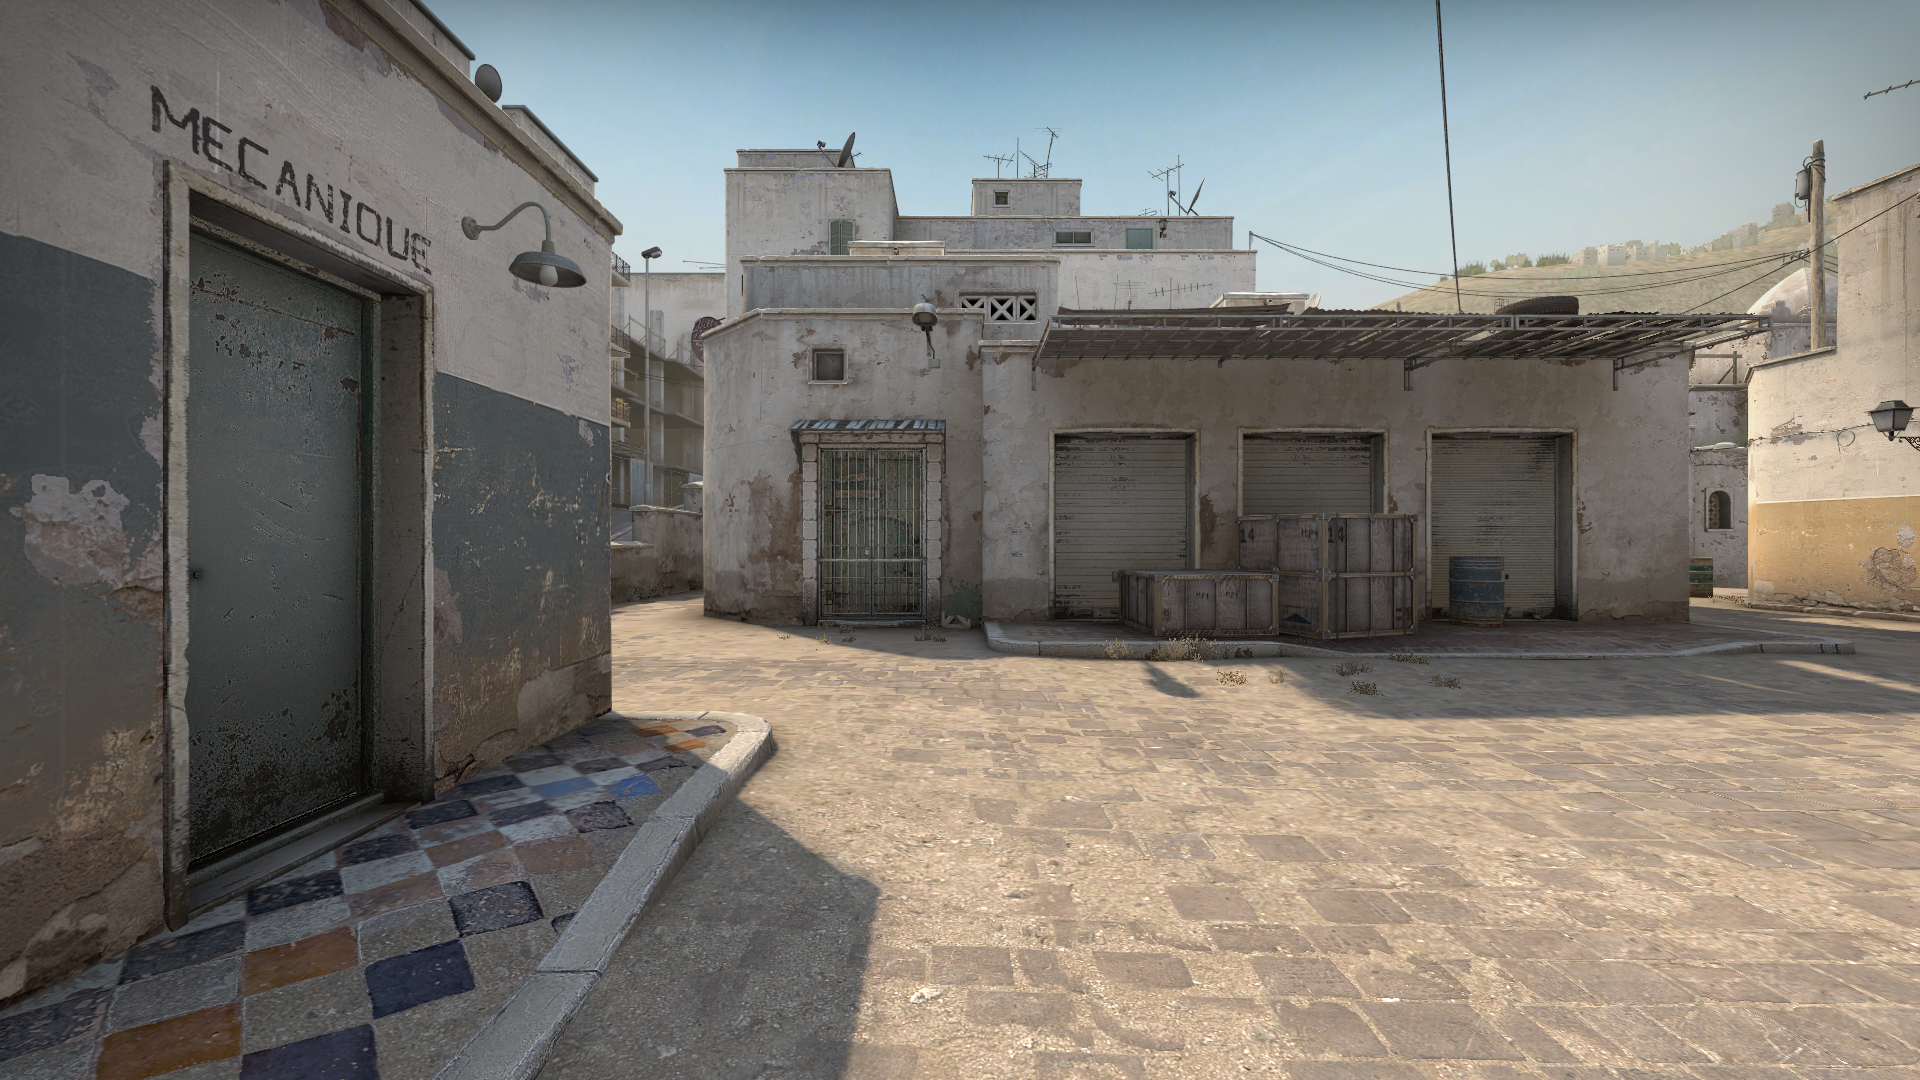
Map: de_dust2